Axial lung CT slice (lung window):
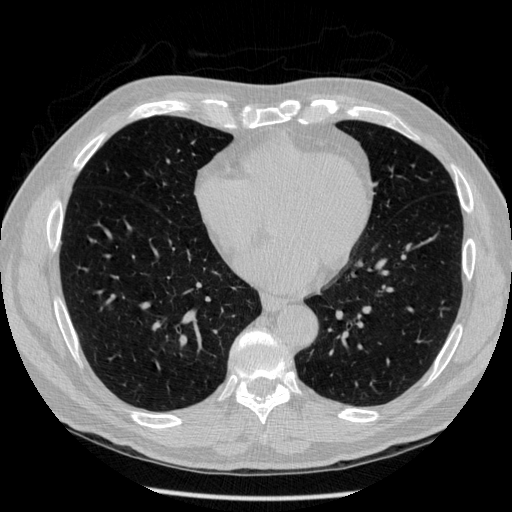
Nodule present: no